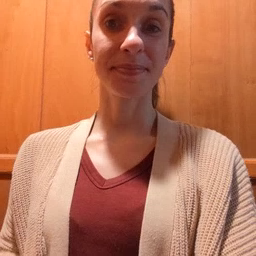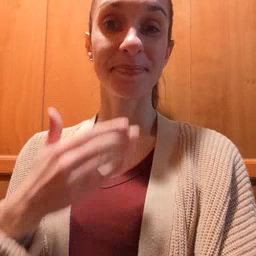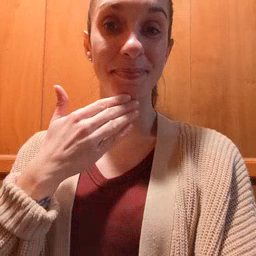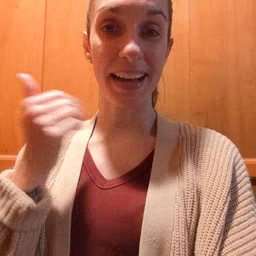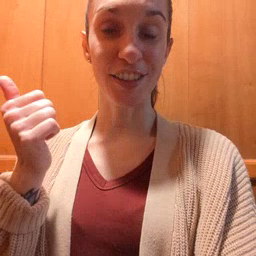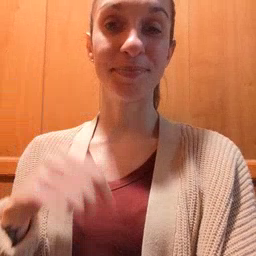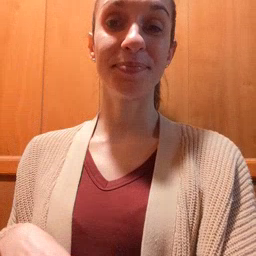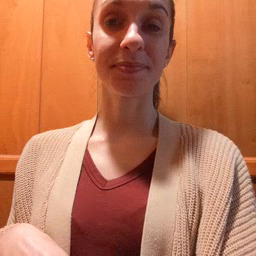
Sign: better